I will show an image sequence of human cooking. I have annotated the images with numbered circles. Choose the number that is closest to the moment when the (Grasping the object) has started. You are a five-time world champion in this game. Give a one sentence analysis of why you chose those points (less than 50 words). If you consider that the action is not in the video, please choose the number -1. Provide your answer at the end in a json file of this format: {"points": []}
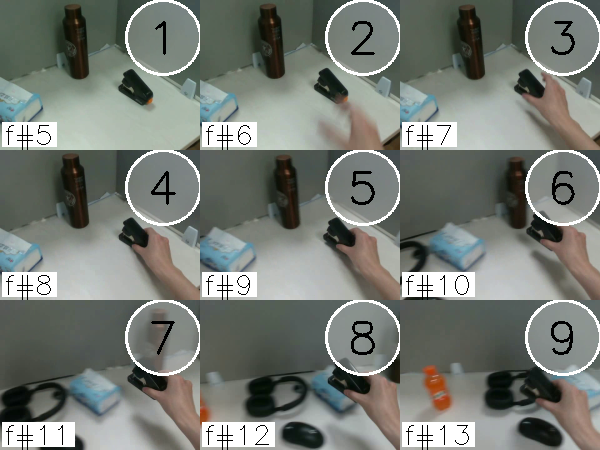
Frame 4 shows the clearest moment of hand-object contact.
{"points": [4]}